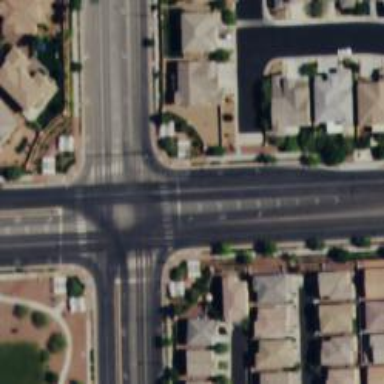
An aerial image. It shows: Solid stop line on the road.